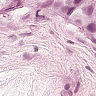
Metastatic tissue present: yes